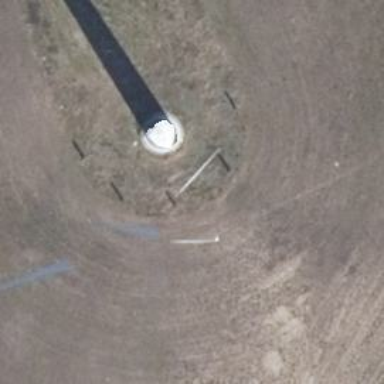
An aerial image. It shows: Wind generator powered by horizontal axis wind turbine.